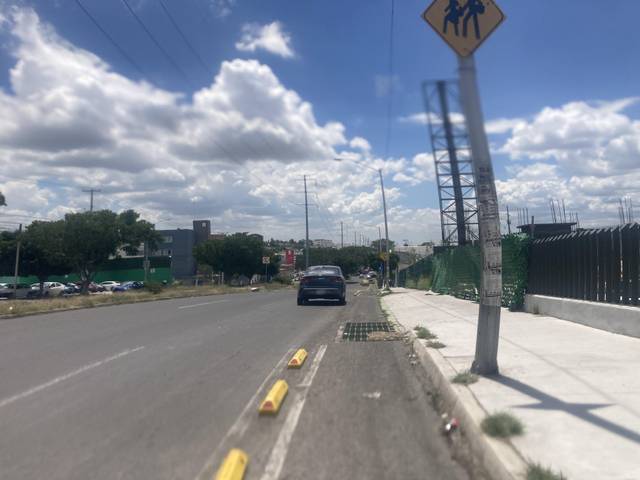
Region: Mexico
Coordinates: 20.578, -100.371